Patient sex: M
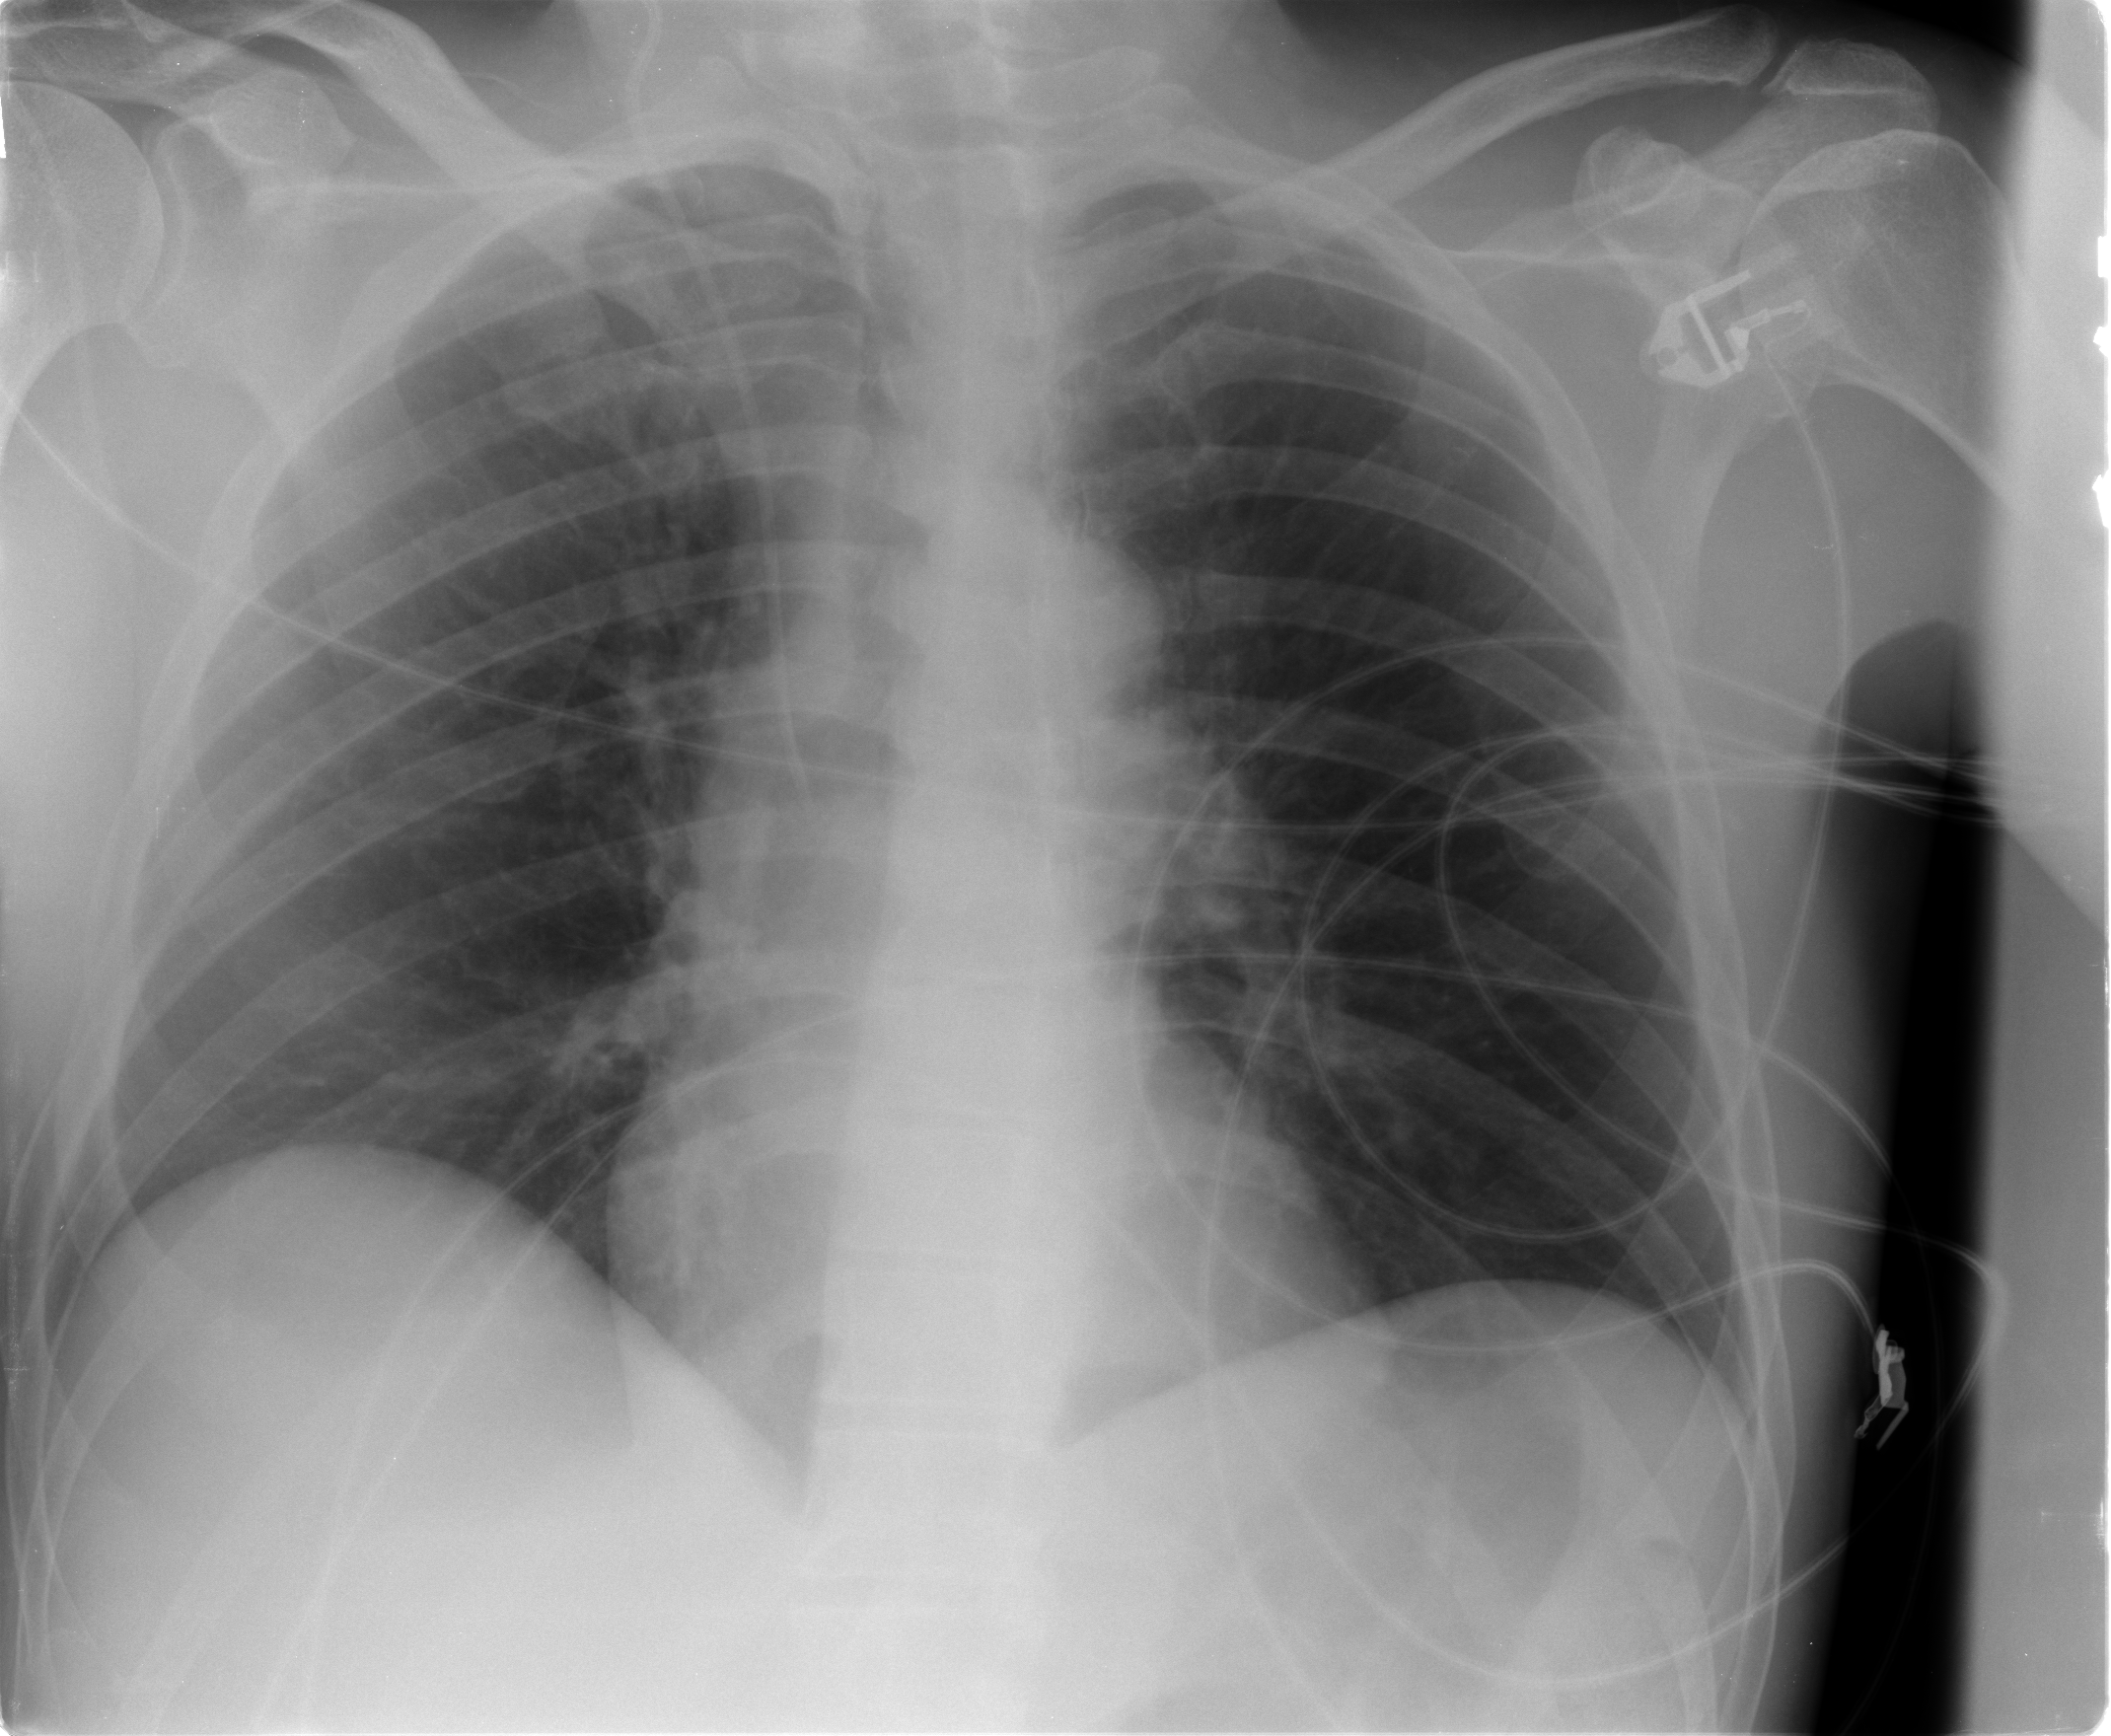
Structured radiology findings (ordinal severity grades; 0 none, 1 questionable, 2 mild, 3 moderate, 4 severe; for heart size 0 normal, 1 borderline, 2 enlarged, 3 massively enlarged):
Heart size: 0
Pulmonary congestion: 0
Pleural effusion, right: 0
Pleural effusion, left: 0
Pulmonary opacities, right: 2
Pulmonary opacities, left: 0
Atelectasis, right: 0
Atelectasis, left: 0